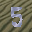
Label: 5